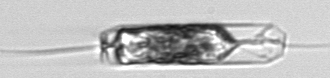
Label: Ditylum_brightwellii